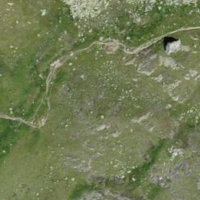
EUNIS habitat code: 26
Species observed at this site:
Marmota marmota
Pontia callidice